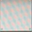
Piece: xx